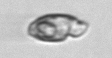
Label: Katodinium_or_Torodinium